Question: I'm trying to create a member's form with all the pre-defined phone types.

I'm making two api requests for member and phone types. Here is what I've:
First request with member's information:
'''
$scope.member = {
// $scope.member is returned from an api call
"name": "John Doe",
"phones": [{
"id": "Cell",
"phone": "<PHONE>",
"phone_unlisted": false
}, {
"id": "Work",
"phone": "<PHONE>",
"phone_unlisted": true
}]
};
'''
Second request to get phone types:
'''
myApp.controller("phoneTypes", function ($scope) {
// $scope.phoneTypes is returned from an api call
$scope.phoneNames = [{
"id": "Cell"
}, {
"id": "Cell 2"
}, {
"id": "Work"
}, {
"id": "Work 2"
}];
});
'''
An unsuccessful attempt to create this form.
HTML -
'''
<div ng-controller="memberInfo">
<h3>{{member.name}}</h3>
<form role="form" ng-controller="phoneTypes">
<h4>Phones</h4>
<div ng-repeat="phoneName in phoneNames" >
<label>{{phoneName.id}}</label>
//need to bind phone detail from $scope.member if exists otherwise leave blank
<input type="text" ng-model="member.phones.phone" />
unlisted: <input type="checkbox" ng-model="member.phones.phone_unlisted" />
</div>
</form>
</div>
'''
I need to bind phone number of each matched phone types, otherwise leave the input field blank.
Here is <URL>
I've gone through various tutorials and posts but I'm not able to solve this. I'm new to AngularJS, any help will be appreciated.
Thank you,
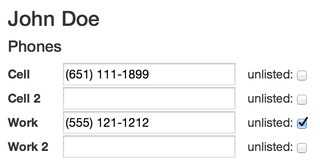
Answer: Another approach that doesn't immediately break bi-directional binding--but does have its own disadvantages--would be to add the missing phone types to '$scope.member' directly. This is a bit of a bigger modification to your existing code.
First, we need to combine both controllers and templates into a single template:
'''
<div ng-controller="memberInfo">
<h3>{{member.name}}</h3>
<form role="form">
<h4>Phones</h4>
<div ng-repeat="phone in member.phones" >
<label>{{phone.id}}</label>
<input type="text" ng-model="phone.phone" />
unlisted: <input type="checkbox" ng-model="phone.phone_unlisted" /> <br/>
</div>
</form>
</div>
'''
Note that we are now 'repeat'-ing through 'member.phones' directly. But that doesn't have all the available phone types? Correct, but we'll fix that now.
'''
var myApp = angular.module("myApp", []);
myApp.controller("memberInfo", function ($scope) {
// $scope.member is returned from an api call
$scope.member = {
"name": "John Doe",
"phones": [{
"id": "Cell",
"phone": "<PHONE>",
"phone_unlisted": false
}, {
"id": "Work",
"phone": "<PHONE>",
"phone_unlisted": true
}]
};
var phoneNames = [{
"id": "Cell"
}, {
"id": "Cell 2"
}, {
"id": "Work"
}, {
"id": "Work 2"
}];
// make an array of the phone id's in $scope.member.phones
var currently_used_names = $scope.member.phones.map( function( phone ) {
return phone.id;
} ); // returns [ "Cell", "Work" ]
// add any phone names that weren't listed
phoneNames.forEach( function( name ) {
if ( currently_used_names.indexOf( name.id ) === -1 ) {
$scope.member.phones.push( {
"id": name.id,
"phone": "",
"phone_unlisted": false
} );
}
} );
});
'''
In this case, we add to '$scope.member.phones' any of the phone types that need to be listed with some sort of default template.
: Keeps bi-directional binding.
: Adds "wrong" data to '$scope.member.phones', though it is probably easy enough to filter out manually as necessary.
Here's <URL> to demonstrate.